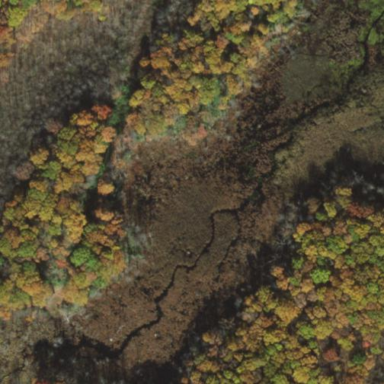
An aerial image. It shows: Marshy wetland area.